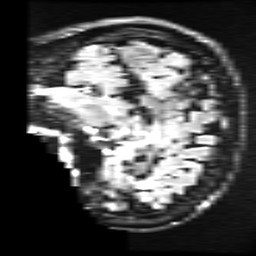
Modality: FLAIR
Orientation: sagittal
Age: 43
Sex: female
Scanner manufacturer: ge
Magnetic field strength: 3 T
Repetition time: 11 s
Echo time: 0.1497 s